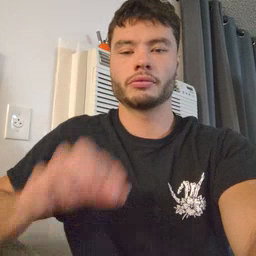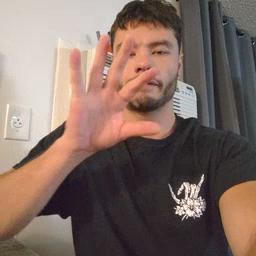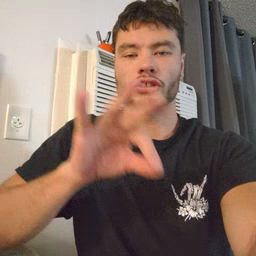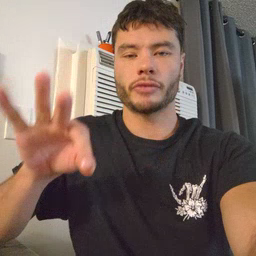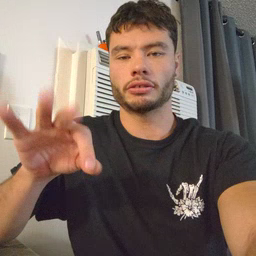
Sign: frenchfries